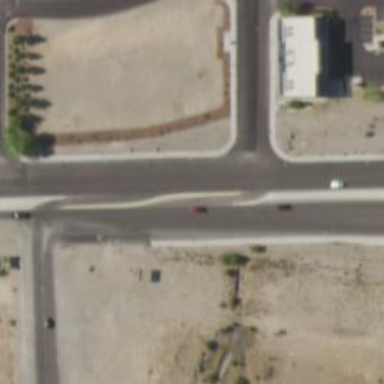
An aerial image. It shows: Secondary link road with asphalt surface.